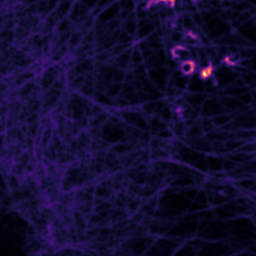
Label: Super-resolution F-actin image